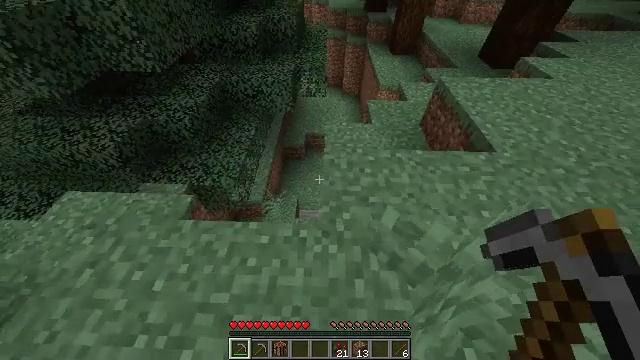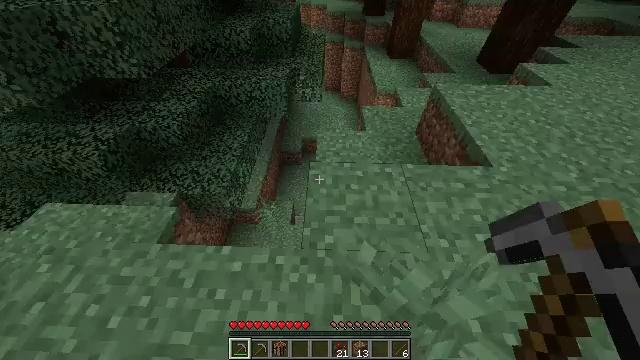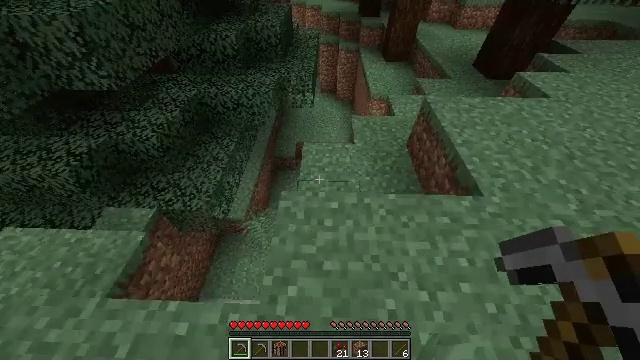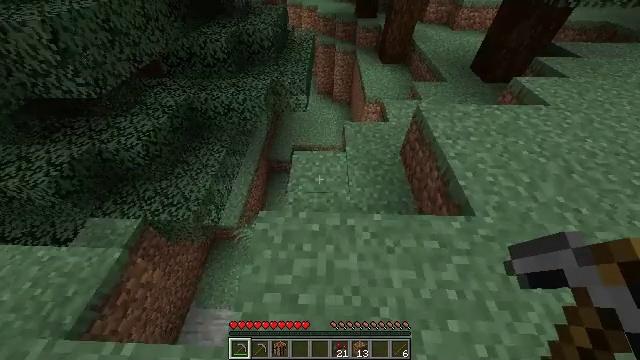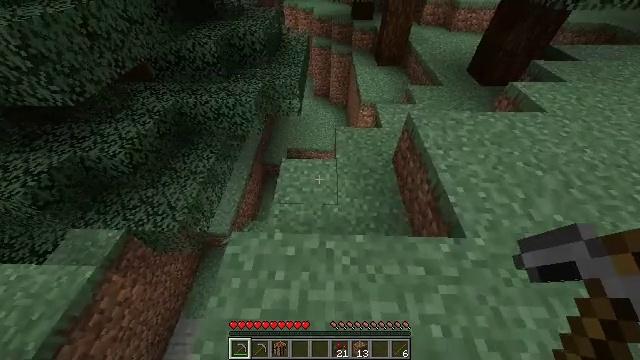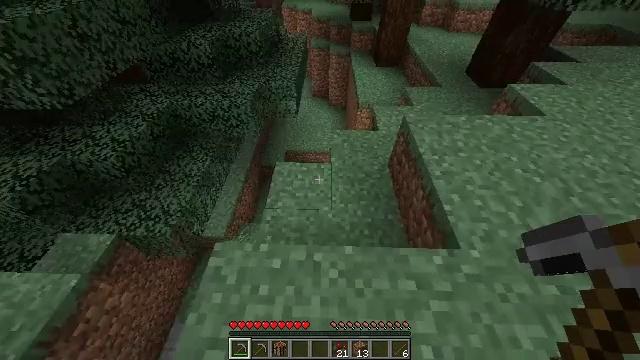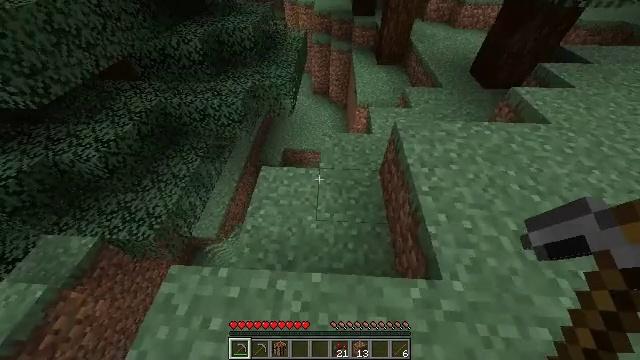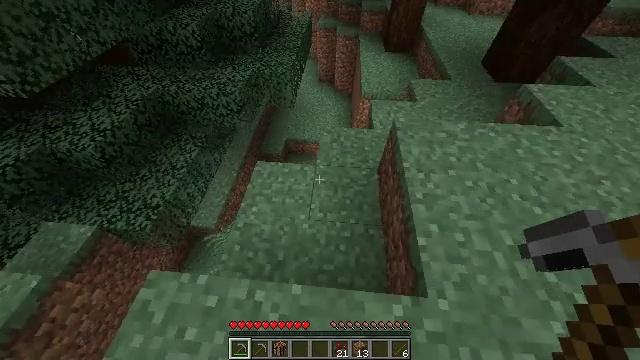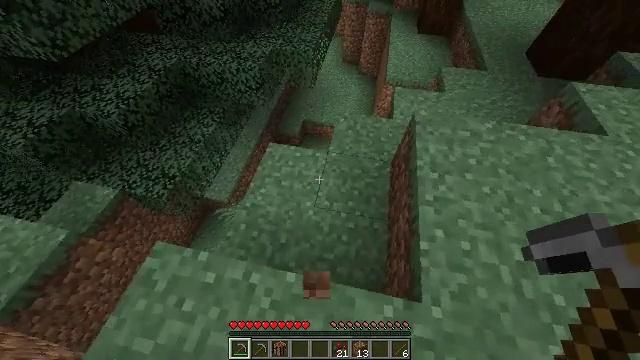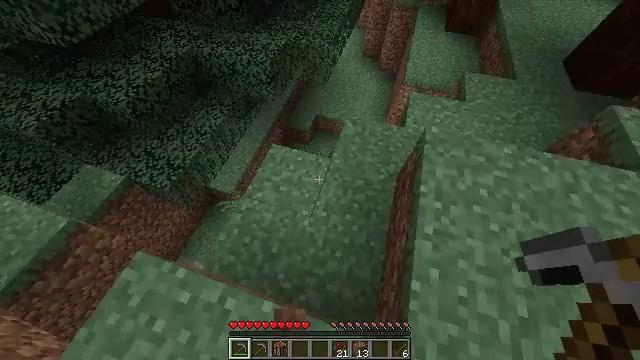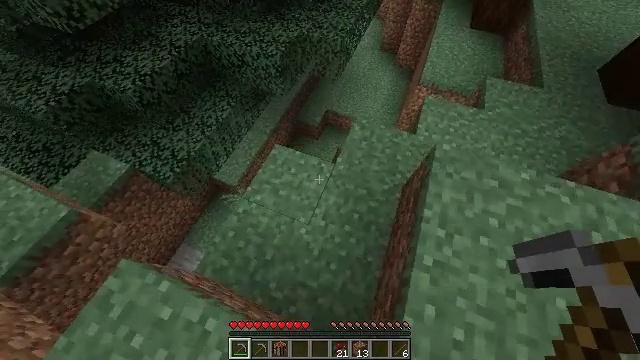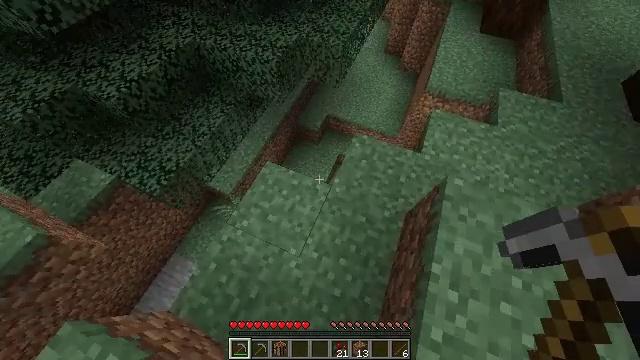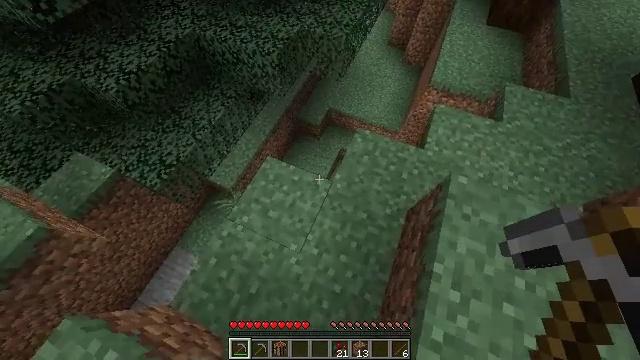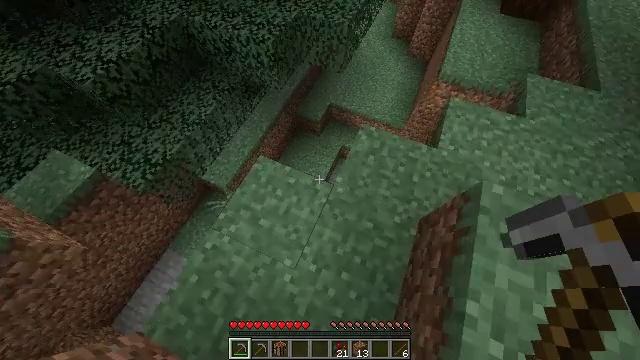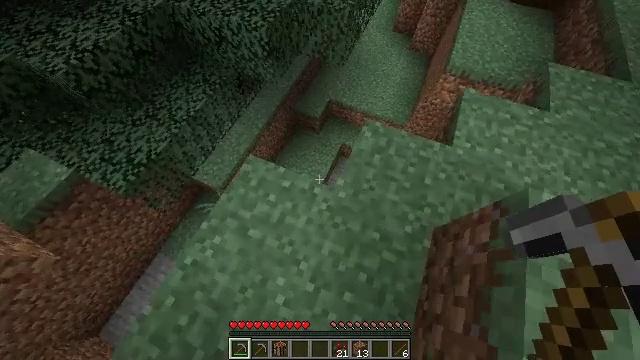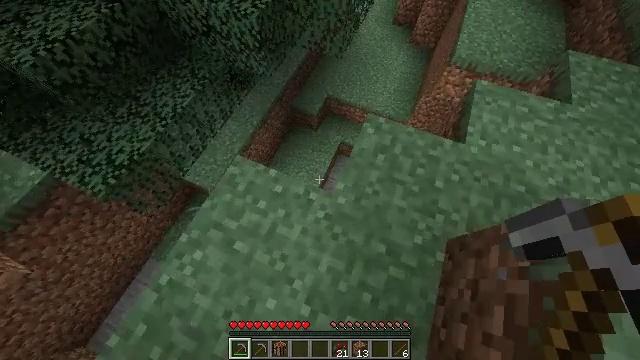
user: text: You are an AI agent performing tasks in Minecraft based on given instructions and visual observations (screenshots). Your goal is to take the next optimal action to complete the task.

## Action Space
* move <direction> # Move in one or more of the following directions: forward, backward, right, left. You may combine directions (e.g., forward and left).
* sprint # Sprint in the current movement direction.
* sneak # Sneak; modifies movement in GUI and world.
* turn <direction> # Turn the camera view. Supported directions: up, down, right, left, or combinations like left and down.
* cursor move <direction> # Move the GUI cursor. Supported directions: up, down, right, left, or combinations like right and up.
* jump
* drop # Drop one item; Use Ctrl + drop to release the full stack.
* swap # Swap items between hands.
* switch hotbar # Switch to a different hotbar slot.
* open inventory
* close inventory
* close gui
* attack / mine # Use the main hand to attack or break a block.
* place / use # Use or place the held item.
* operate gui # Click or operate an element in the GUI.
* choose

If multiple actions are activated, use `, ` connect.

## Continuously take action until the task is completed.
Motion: motion action
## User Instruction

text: Gather materials from the sweet berry bush.
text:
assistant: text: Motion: move forward and move right, sprint
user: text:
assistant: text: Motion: move forward and move right, sprint
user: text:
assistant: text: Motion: move forward and move right, sprint
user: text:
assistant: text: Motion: move forward and move right, sprint
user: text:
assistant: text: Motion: move forward and move right, sprint
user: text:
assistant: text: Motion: move forward and move right, sprint, turn left and down
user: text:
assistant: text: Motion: move forward and move right, sprint, turn left and down
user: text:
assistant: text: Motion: move forward, sprint, turn left and down
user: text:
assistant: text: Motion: move forward, sprint, turn left and down
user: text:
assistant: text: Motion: move forward, sprint, turn left and down
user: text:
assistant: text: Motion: move forward, sprint, turn left
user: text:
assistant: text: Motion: move forward, sprint, turn down
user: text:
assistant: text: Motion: move forward, sprint, turn down
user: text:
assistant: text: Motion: move forward, sprint
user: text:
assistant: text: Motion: move forward and move right, sprint
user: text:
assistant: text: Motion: move forward and move right, sprint, turn right
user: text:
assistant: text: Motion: move forward and move right, sprint, turn right
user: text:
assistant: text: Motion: move forward and move right, sprint
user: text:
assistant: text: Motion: move forward and move right, sprint
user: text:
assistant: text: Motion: move forward and move right, sprint
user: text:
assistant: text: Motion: move forward and move right, sprint
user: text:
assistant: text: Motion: move forward and move right, sprint
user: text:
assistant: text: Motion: move forward and move right, sprint
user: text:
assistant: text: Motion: move forward and move right, sprint
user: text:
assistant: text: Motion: move forward and move right, sprint, turn left
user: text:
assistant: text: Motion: move forward and move right, sprint, turn left
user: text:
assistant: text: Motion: move forward and move right, sprint, turn left
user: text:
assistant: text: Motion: move forward and move right, sprint, turn left
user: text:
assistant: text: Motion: move forward and move right, sprint, turn left
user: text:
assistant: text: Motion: move forward and move right, sprint, turn left